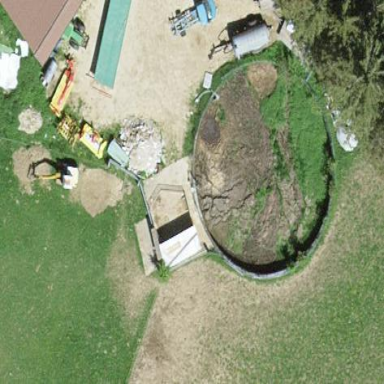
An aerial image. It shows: Outdoor storage tank.